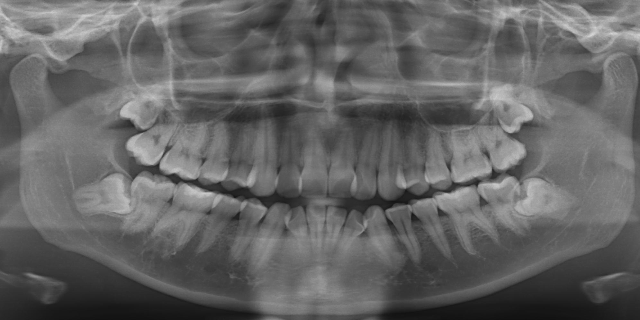
adult